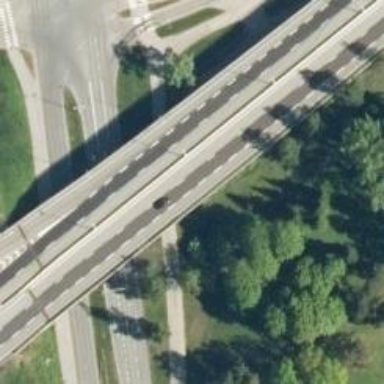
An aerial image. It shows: Asphalt bridge on trunk link highway.